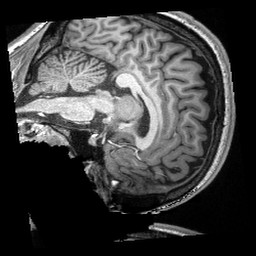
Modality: T1w
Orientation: sagittal
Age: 18
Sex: male